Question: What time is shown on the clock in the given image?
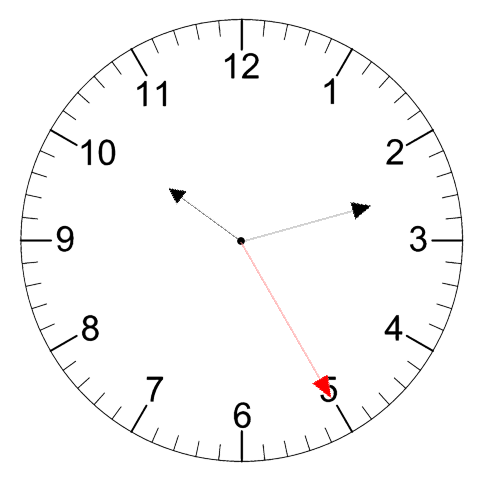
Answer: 10:12:25